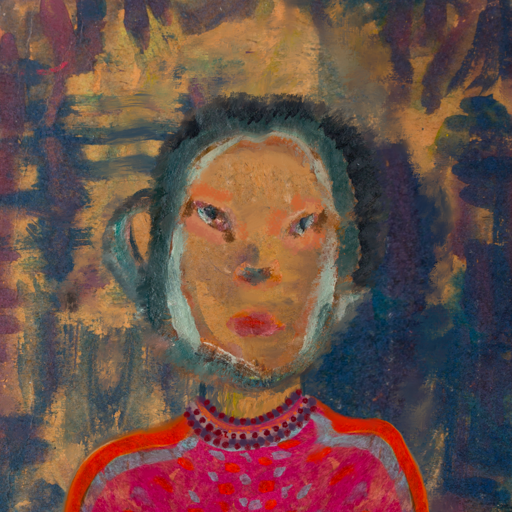
Background: InTheSun, Head And Neck Front: In_The_Sun, Face Front: Boggyland, Bust: Sisters, Hair Front: Boggyland, Head Accessory: Blank, Second Necklace: Blank, Necklace: Roy_Bahadur, Baby: Blank